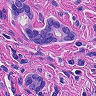
Metastatic tissue present: yes